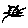
Label: cat